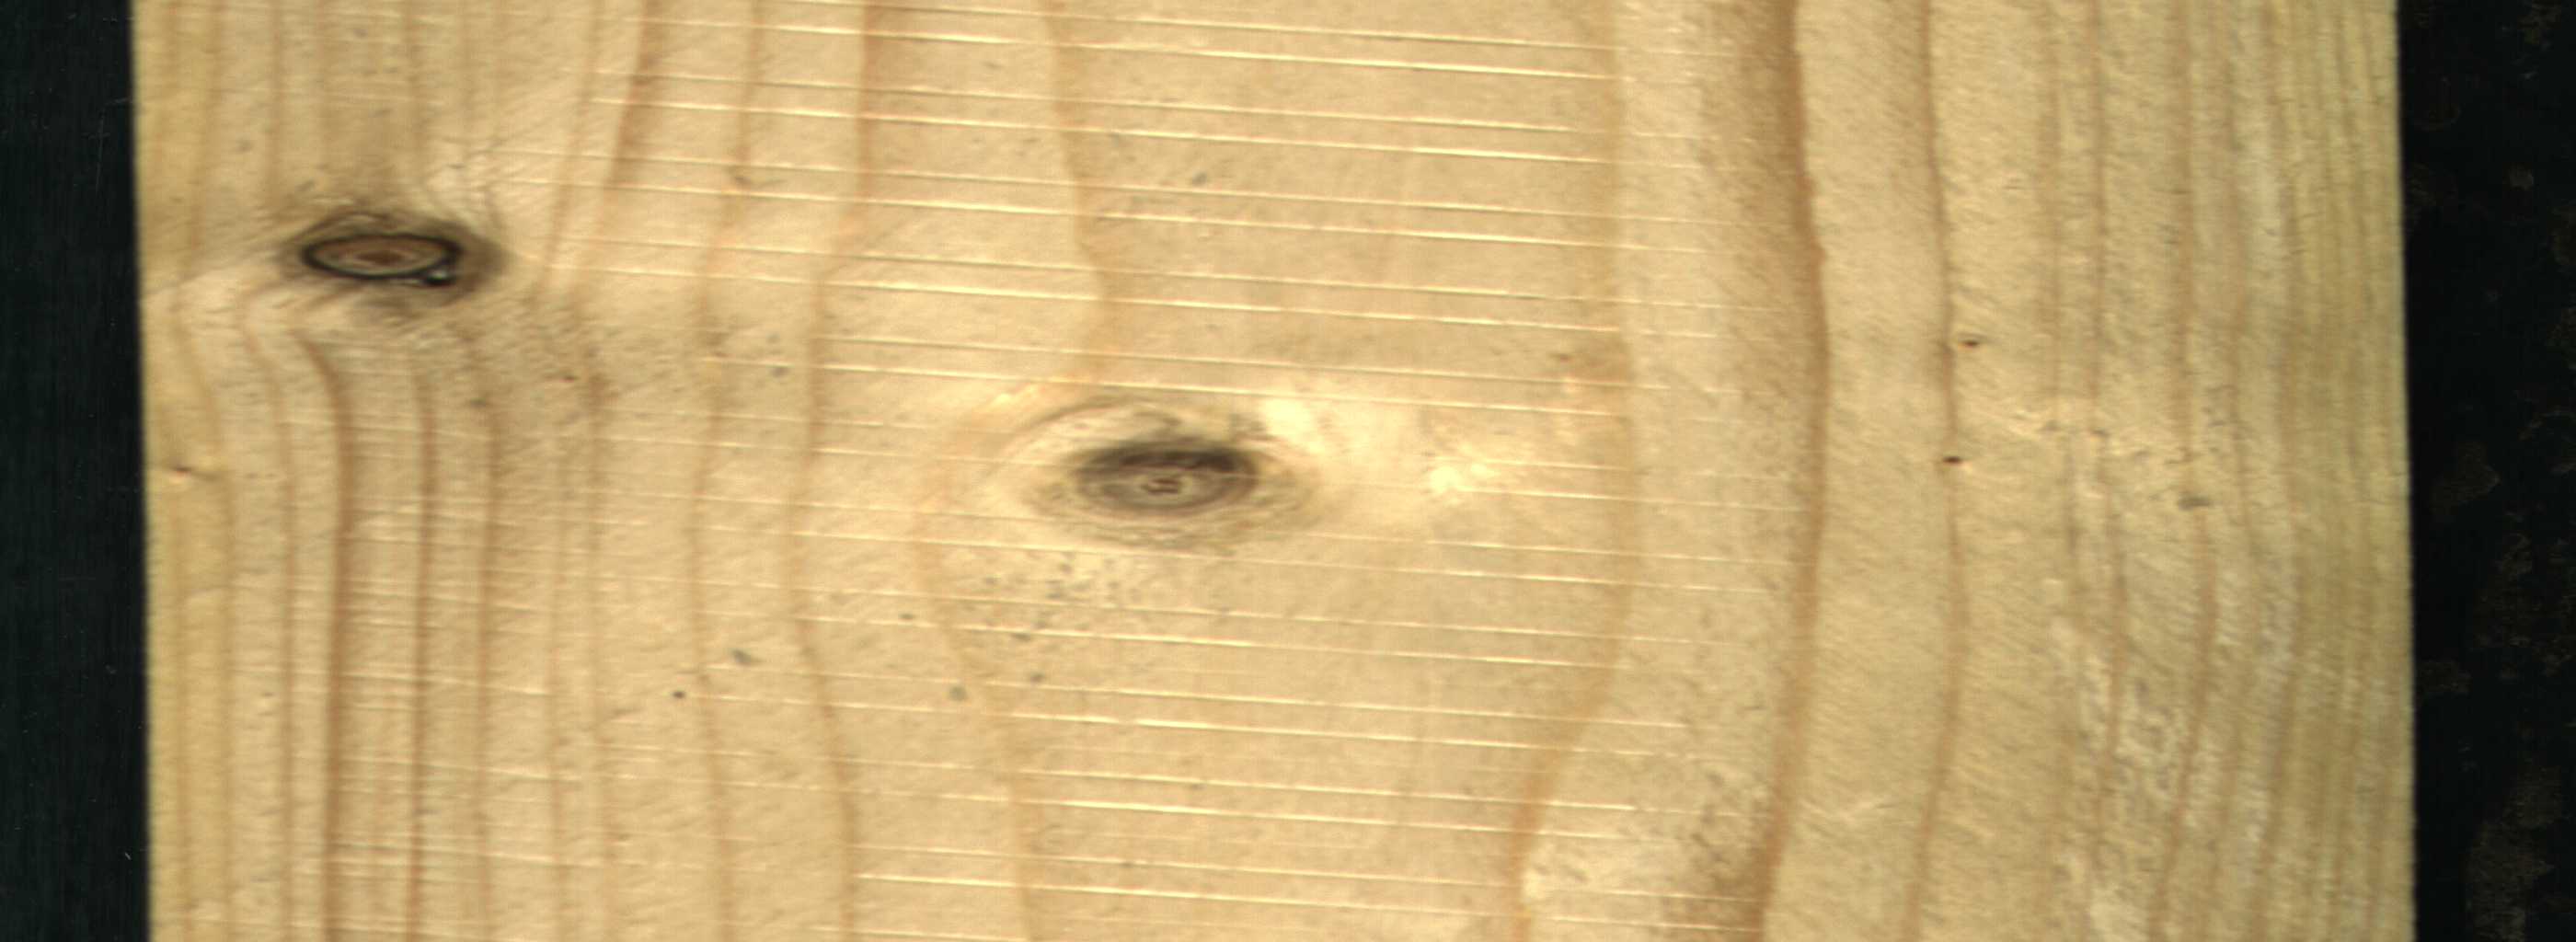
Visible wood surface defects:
Dead_Knot
Live_Knot